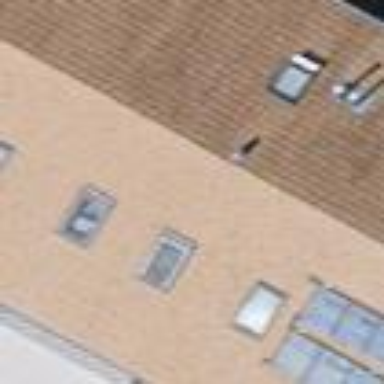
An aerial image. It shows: Gabled roof on residential building.